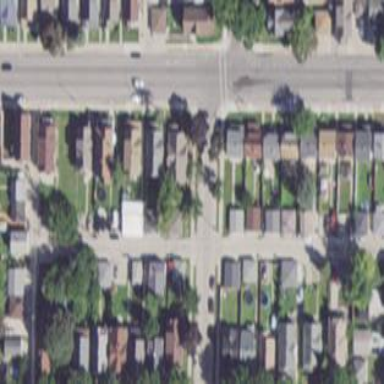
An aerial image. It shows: Sidewalk.